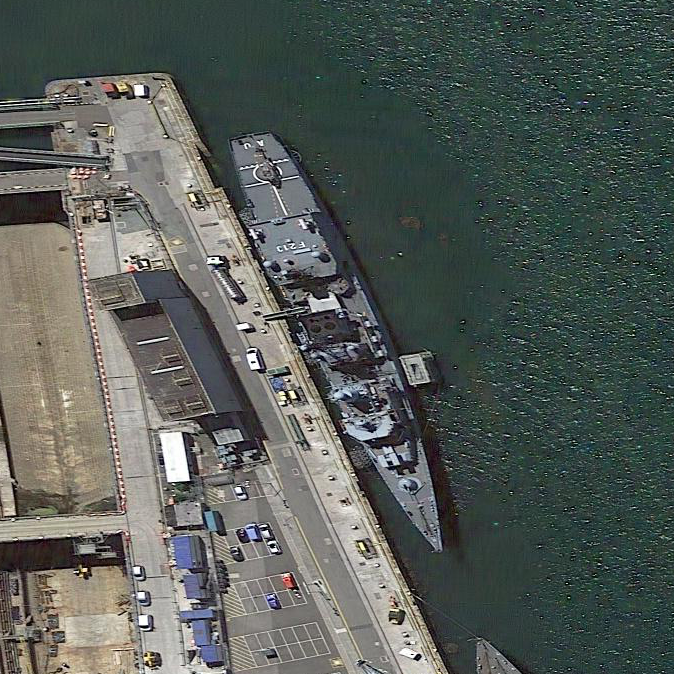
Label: cruiser